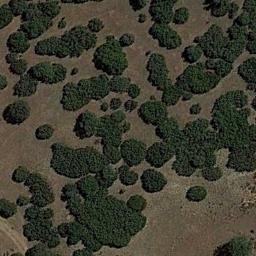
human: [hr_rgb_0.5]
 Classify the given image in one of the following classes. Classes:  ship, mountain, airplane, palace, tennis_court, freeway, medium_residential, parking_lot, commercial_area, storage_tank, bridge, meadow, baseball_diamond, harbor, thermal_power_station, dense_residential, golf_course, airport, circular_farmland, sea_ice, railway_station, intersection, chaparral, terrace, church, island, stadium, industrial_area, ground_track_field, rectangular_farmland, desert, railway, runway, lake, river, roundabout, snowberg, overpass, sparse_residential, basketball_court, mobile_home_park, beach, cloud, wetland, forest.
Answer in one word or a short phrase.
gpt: chaparral